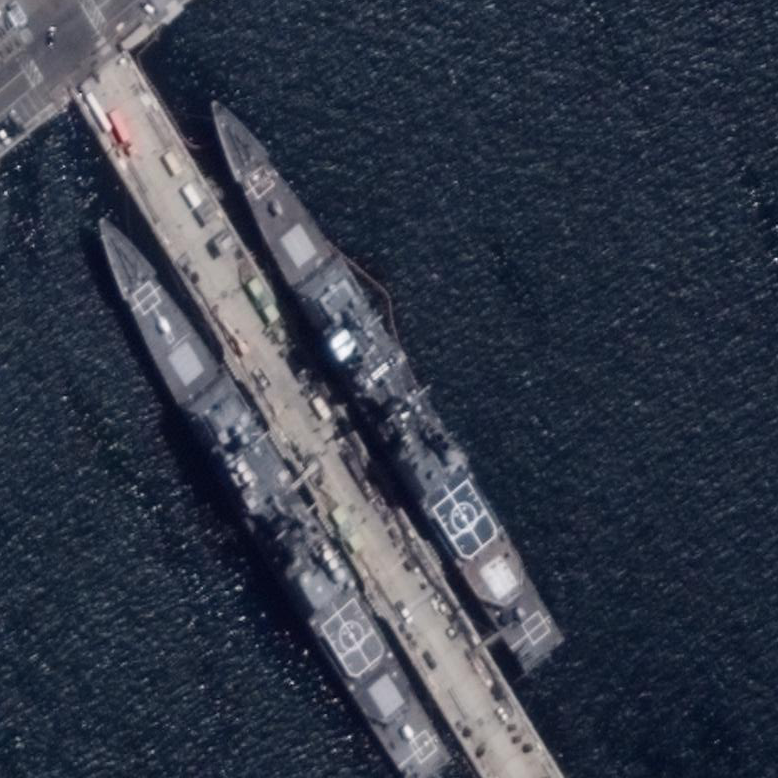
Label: cruiser